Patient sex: F
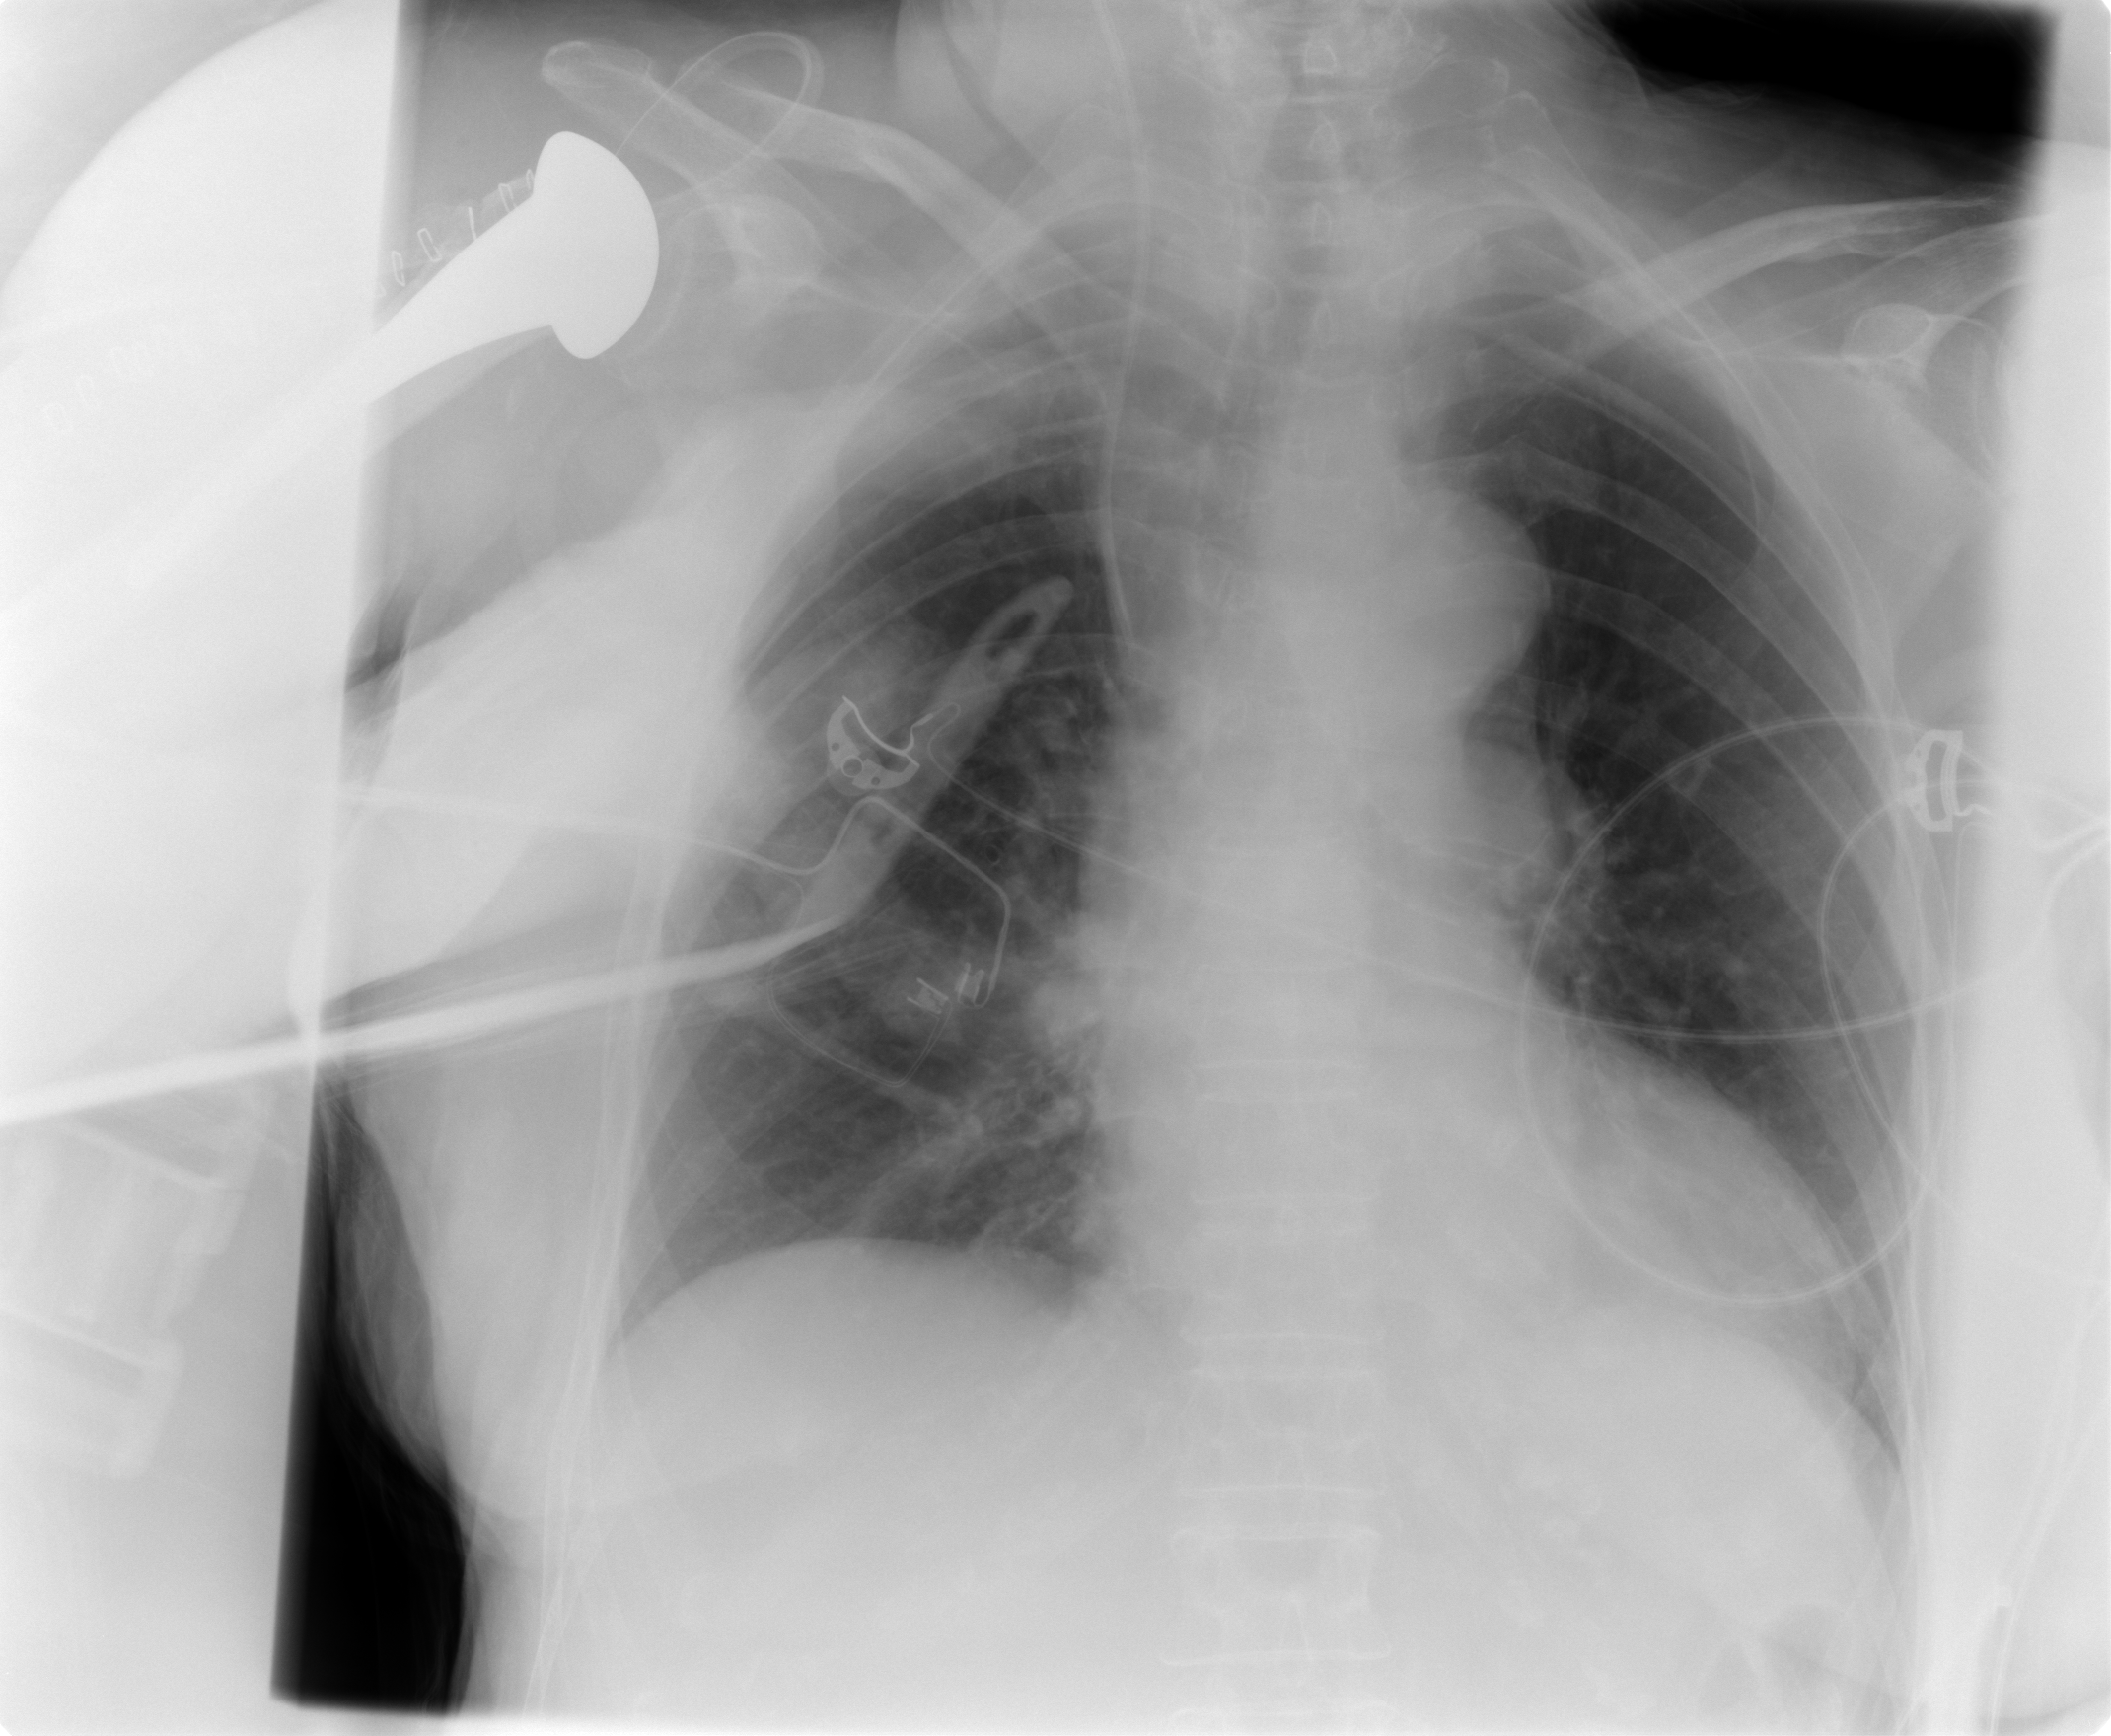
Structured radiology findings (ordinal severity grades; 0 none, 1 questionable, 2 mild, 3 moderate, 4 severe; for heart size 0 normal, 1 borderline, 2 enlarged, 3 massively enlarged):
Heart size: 2
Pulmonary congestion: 0
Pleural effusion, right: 0
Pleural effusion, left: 0
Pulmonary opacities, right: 0
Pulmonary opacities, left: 0
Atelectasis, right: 2
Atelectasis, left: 0